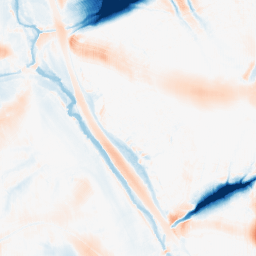
Category: morphological
Decomposition family: morphological_ellipse
Decomposition parameters: operation: average
width: 50
height: 50
Upsampling method: fft_zeropad
Upsampling parameters: scale: 2
Upsampling scale: 2